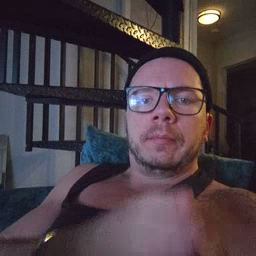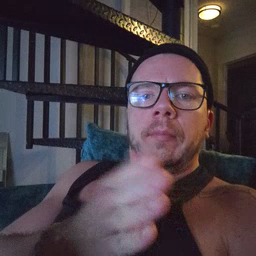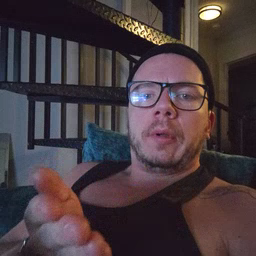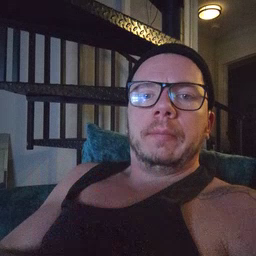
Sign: book